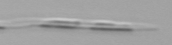
Label: Pseudo-nitzschia